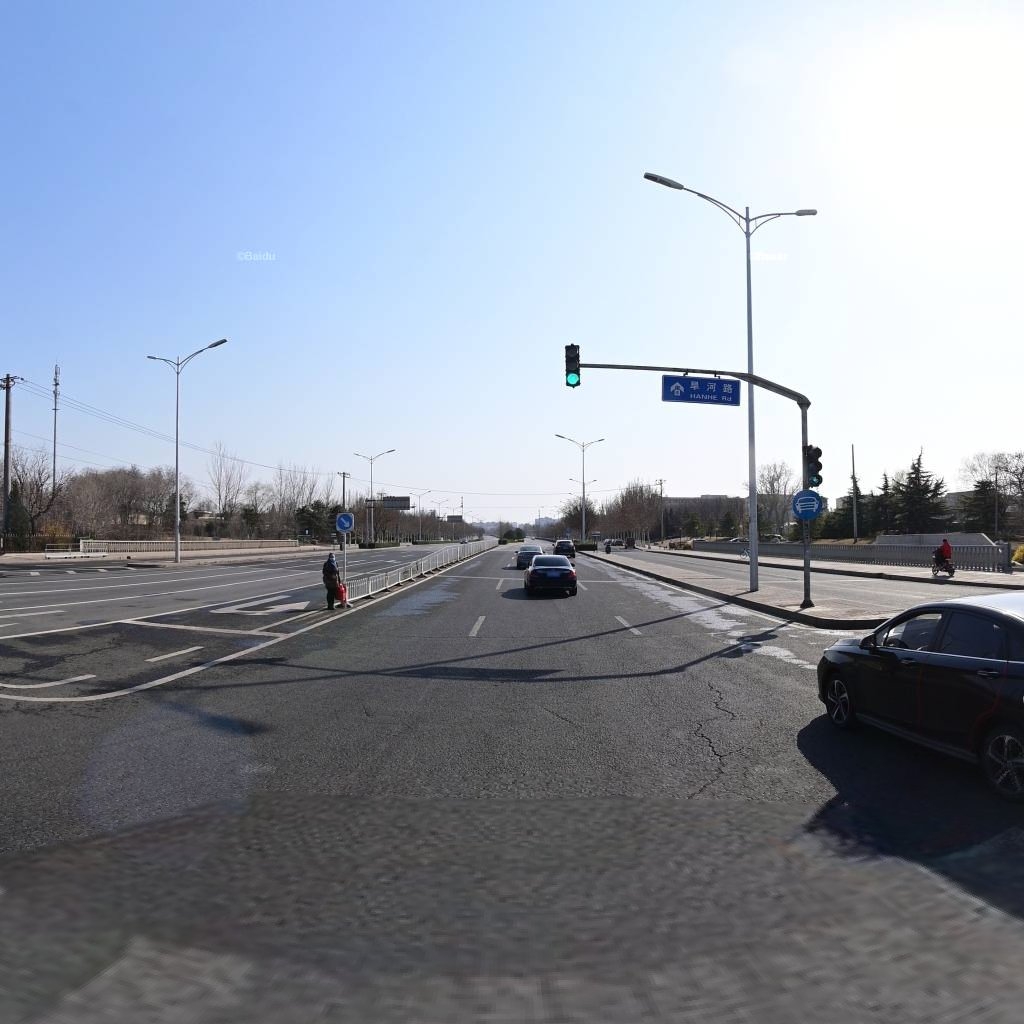
Region: Haidian
Road damage annotations: longitudinal crack, longitudinal crack, longitudinal crack, longitudinal crack